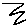
Label: zigzag